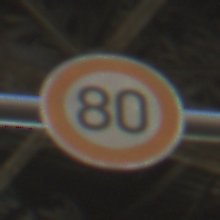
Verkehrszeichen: Geschwindigkeit80
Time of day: Midday
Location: Outdoor (Urban)
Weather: Clear
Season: NotSpecified
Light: Natural